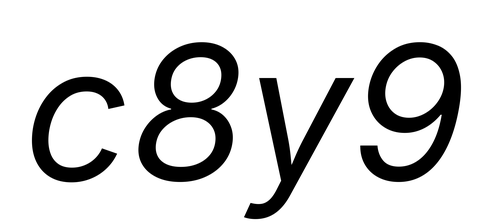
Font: Inter-Italic_Italic